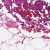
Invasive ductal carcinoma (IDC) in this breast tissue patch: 0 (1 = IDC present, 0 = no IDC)